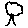
Label: tree